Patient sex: M
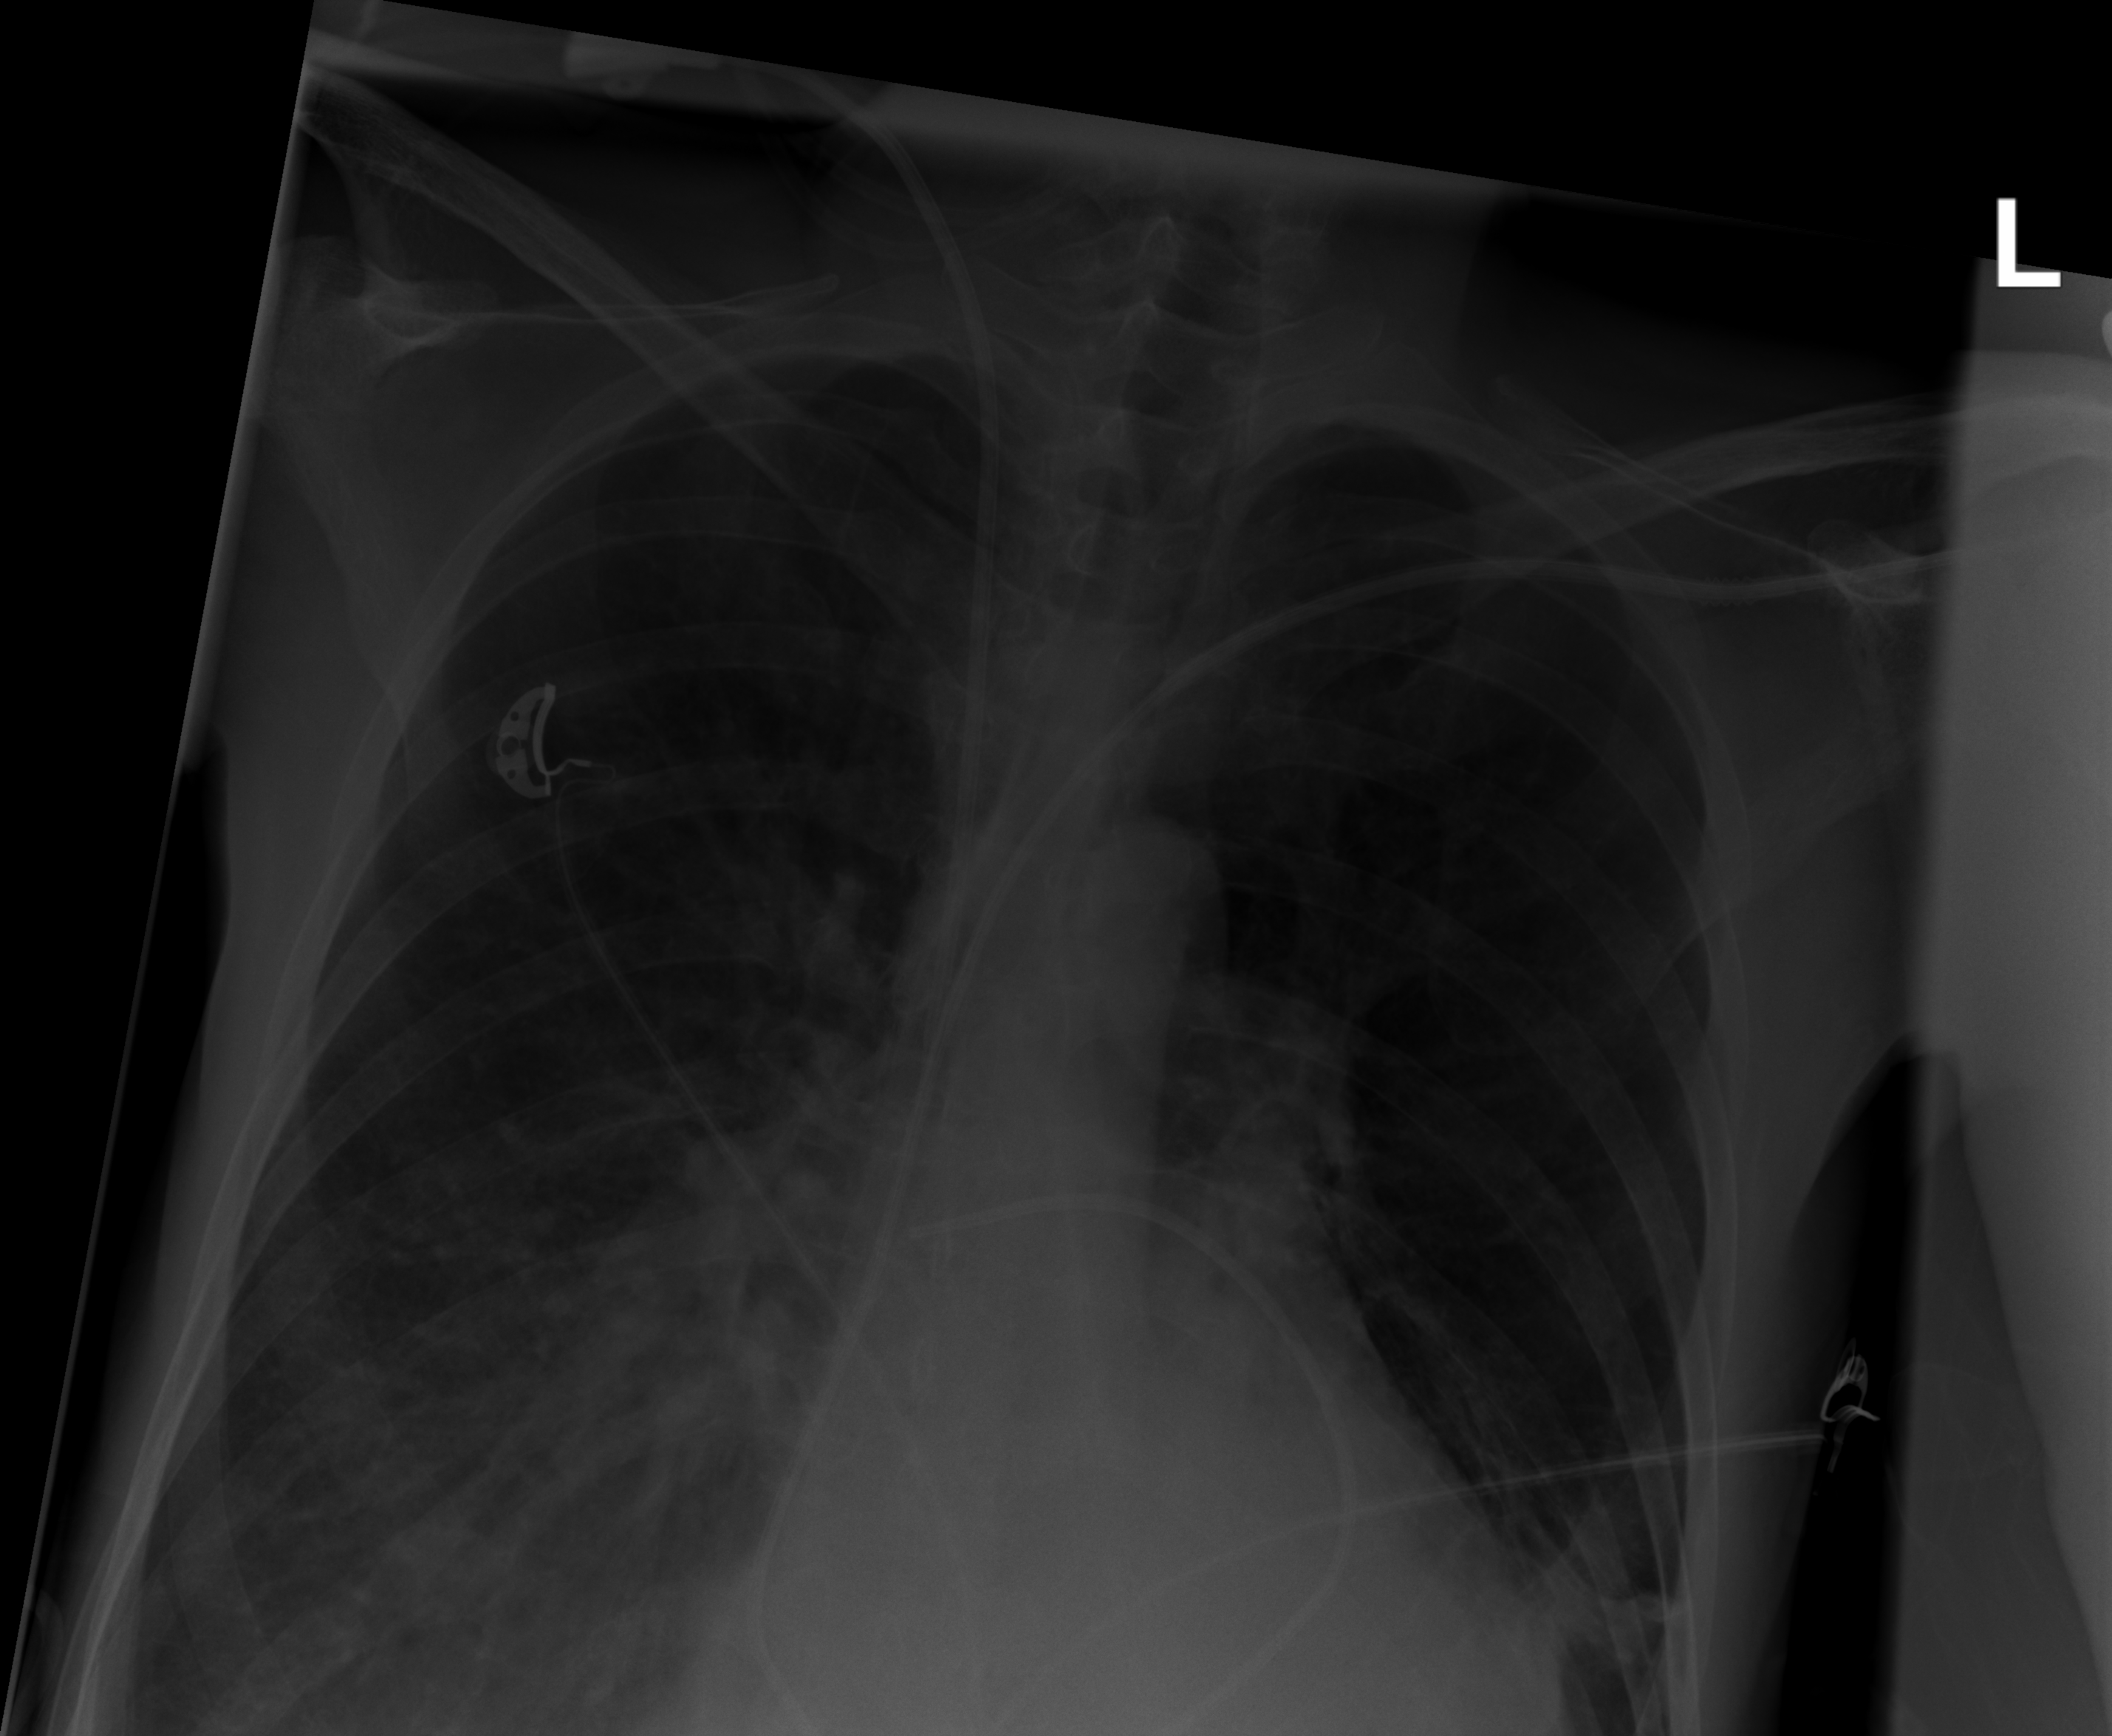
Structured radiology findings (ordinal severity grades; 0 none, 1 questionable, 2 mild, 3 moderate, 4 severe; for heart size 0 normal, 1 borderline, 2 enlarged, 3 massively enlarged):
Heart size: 1
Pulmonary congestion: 2
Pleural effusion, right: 2
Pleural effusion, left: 0
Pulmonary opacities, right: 0
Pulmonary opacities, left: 0
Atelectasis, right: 3
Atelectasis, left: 2